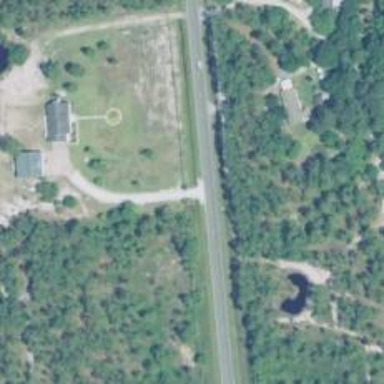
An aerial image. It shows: Driveway bridge on service road.